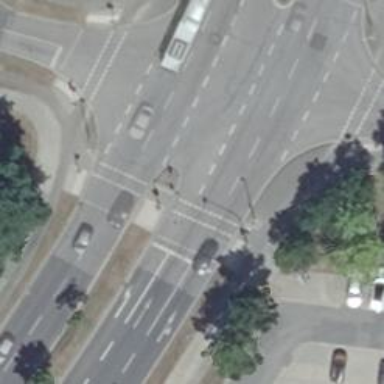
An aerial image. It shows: Road with traffic signals.